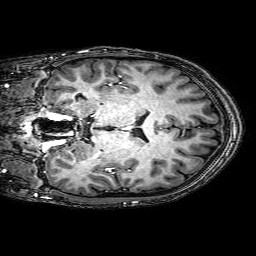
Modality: T1w
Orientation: coronal
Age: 25
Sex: male
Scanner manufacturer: philips
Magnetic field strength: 3 T
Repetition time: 0.009 s
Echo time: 0.0035 s